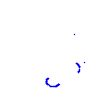
Particle: proton